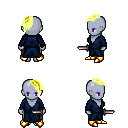
a pixel art fantasy rpg character, female body template, dark elf, purple skin, blue robe, robe skirt, gold long mohawk hairstyle, gold boots, dagger, four views (front, back, left, right), 2x2 character sprite sheet, small pixel art, hard edges, no anti-aliasing